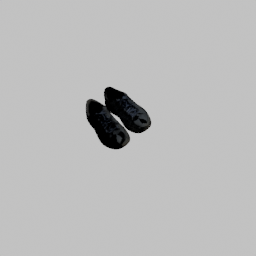
Label: people